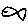
Label: fish